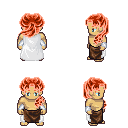
a pixel art fantasy rpg character, male body template, human, tanned skin, white cape, robe skirt, red princess hairstyle, white cloth bracers, four views (front, back, left, right), 2x2 character sprite sheet, small pixel art, hard edges, no anti-aliasing